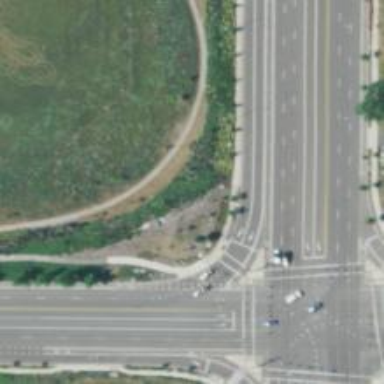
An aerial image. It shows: Primary link road with asphalt surface.